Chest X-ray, PA view. Patient: 42 years old, sex F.
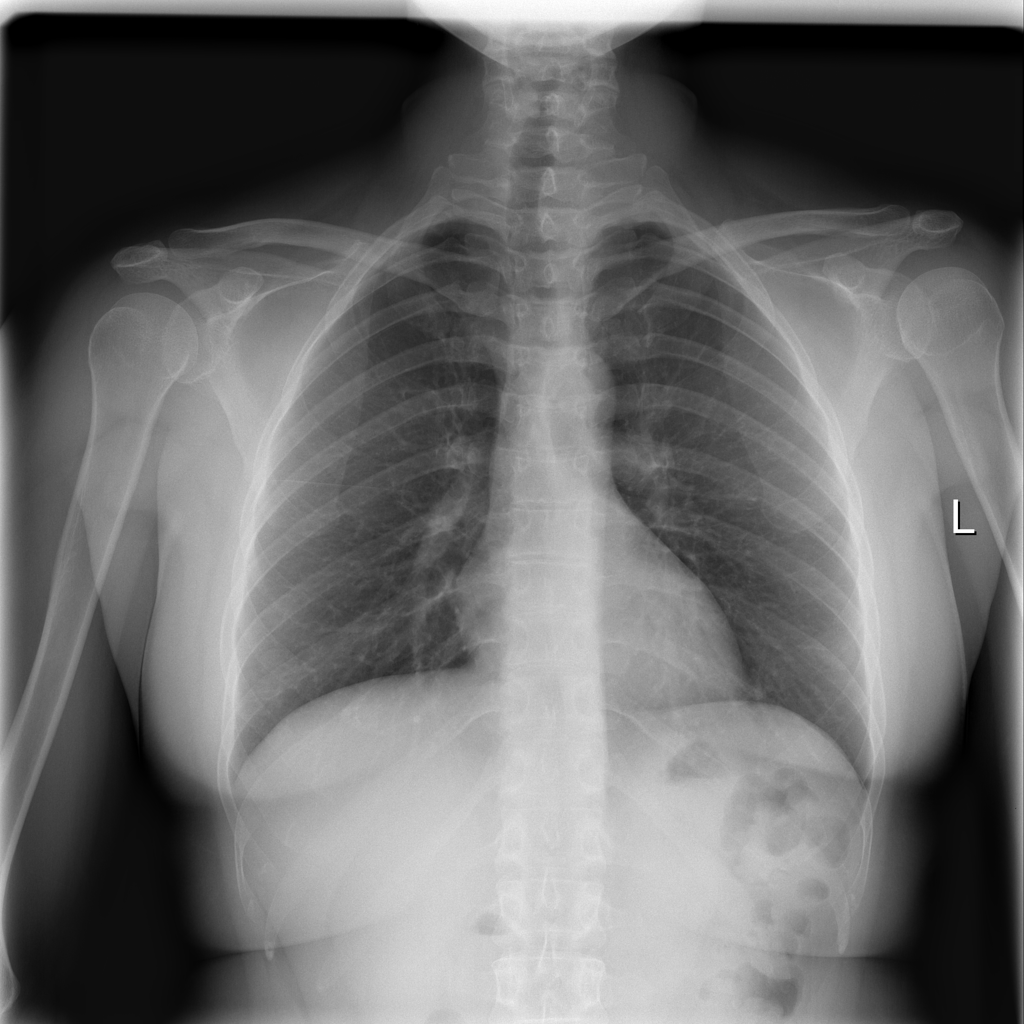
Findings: No Finding